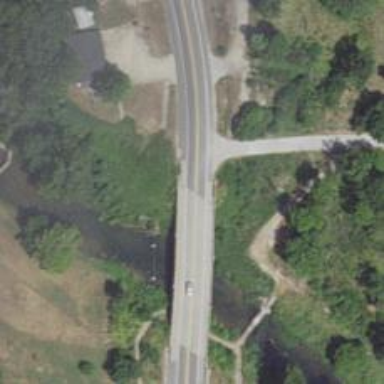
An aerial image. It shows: Primary highway passing over bridge with beam structure.